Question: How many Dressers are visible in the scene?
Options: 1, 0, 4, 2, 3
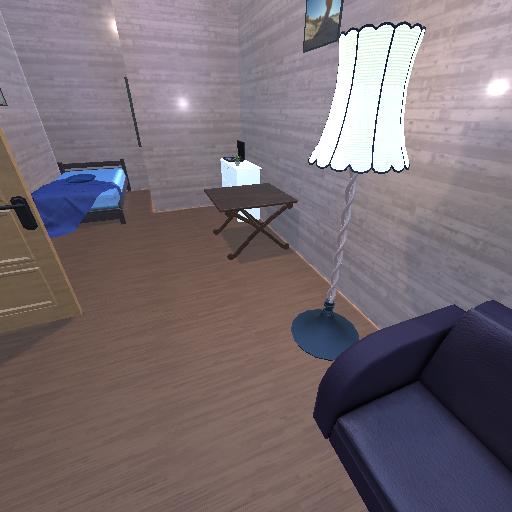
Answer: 1